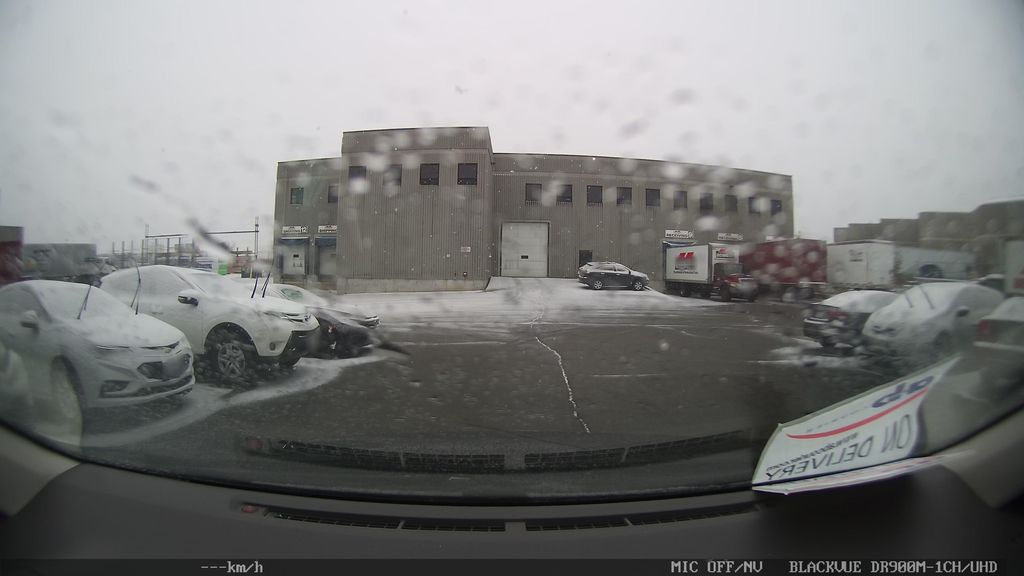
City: toronto